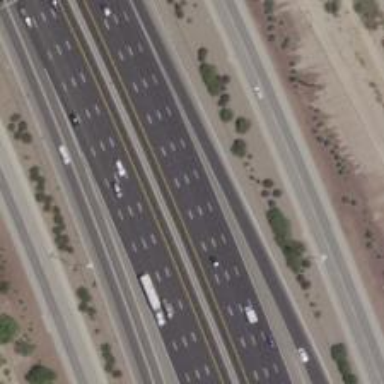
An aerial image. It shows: Motorway.